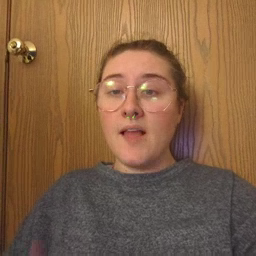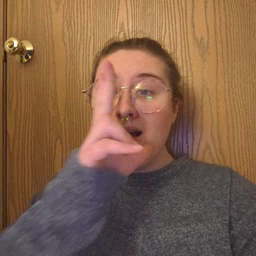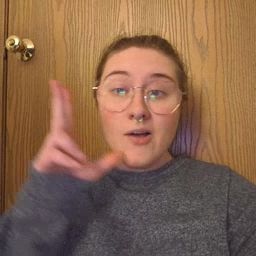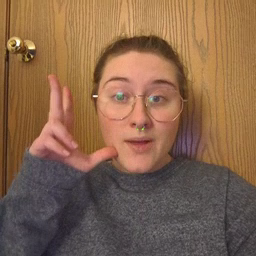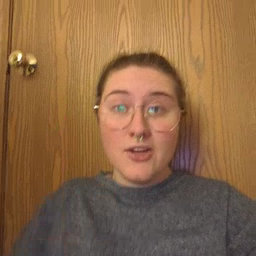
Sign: underwear